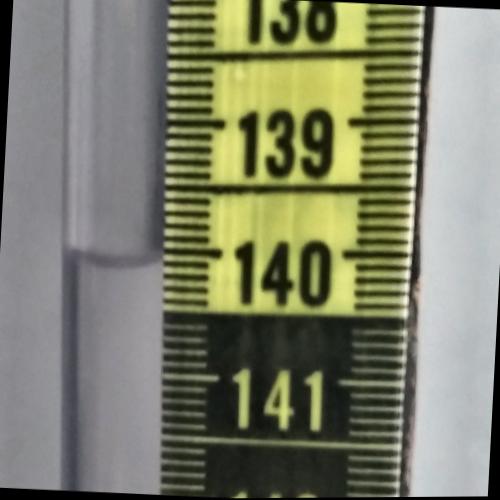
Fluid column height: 140.1 cm